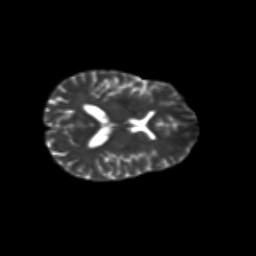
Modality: T2w
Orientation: axial
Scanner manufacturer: siemens
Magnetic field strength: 3 T
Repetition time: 9.2 s
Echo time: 0.084 s